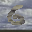
Label: 6